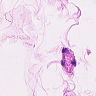
Metastatic tissue present: no